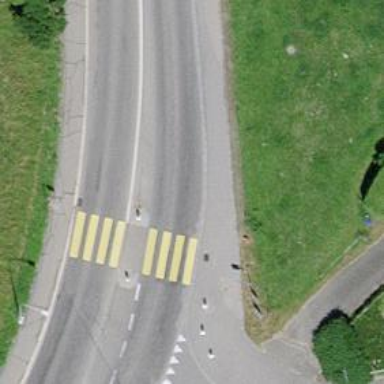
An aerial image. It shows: Zebra crossing on the road.